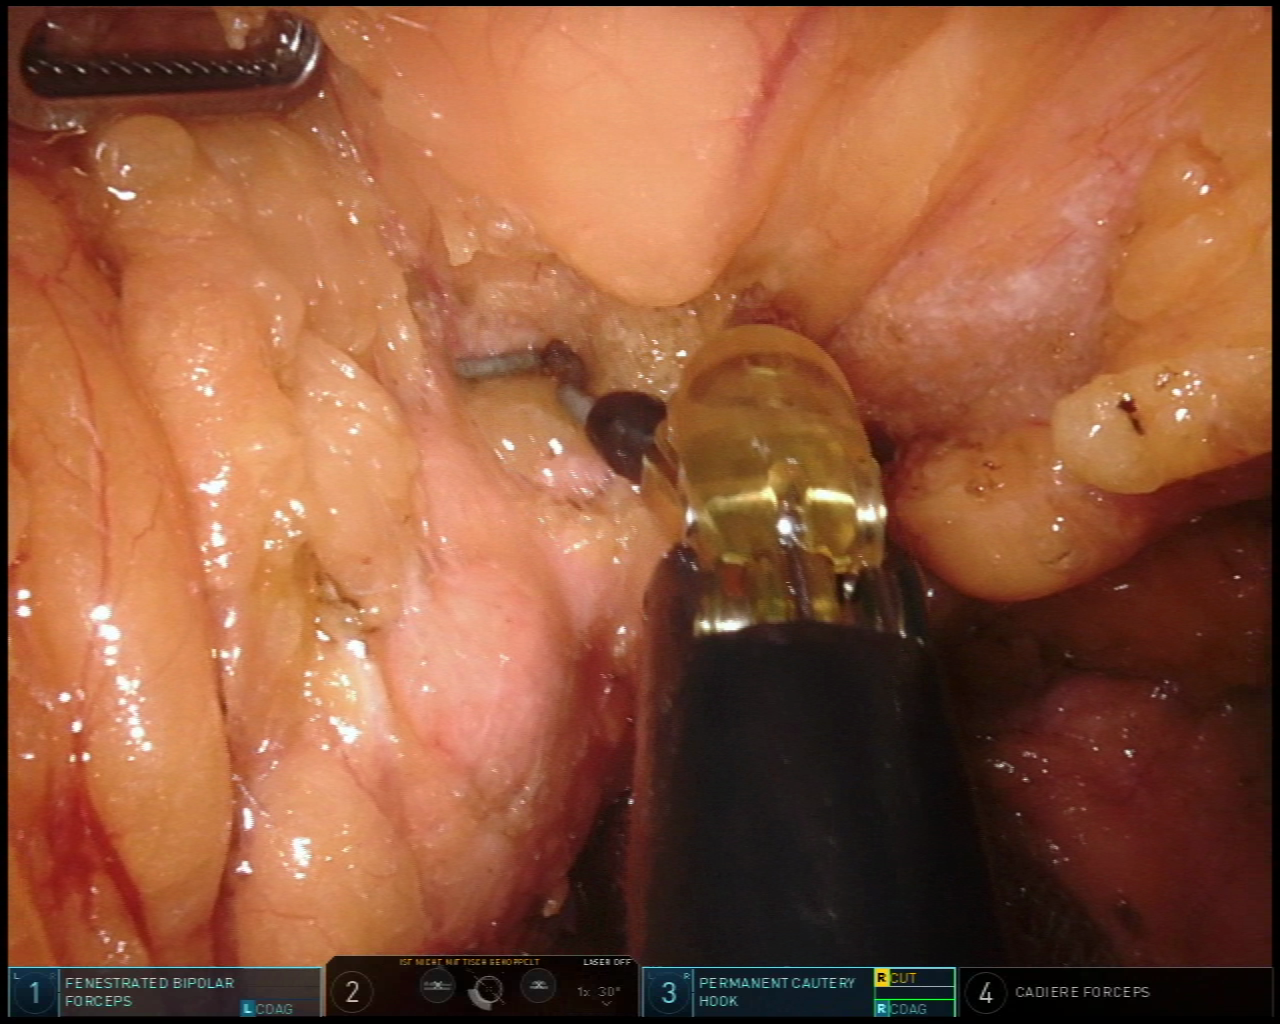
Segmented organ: pancreas
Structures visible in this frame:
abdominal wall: no
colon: no
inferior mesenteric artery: no
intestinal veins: no
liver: no
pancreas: yes
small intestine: no
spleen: no
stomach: no
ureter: no
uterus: no
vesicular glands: no